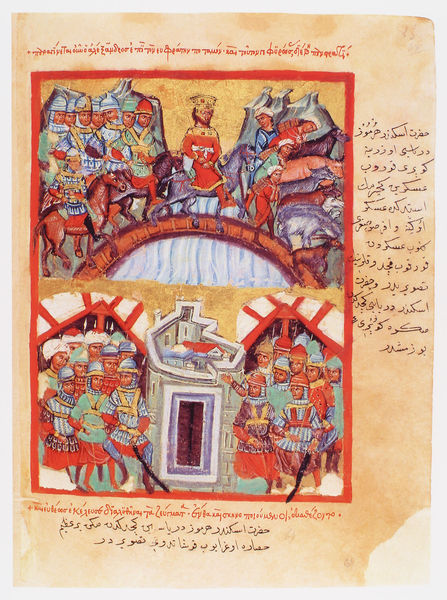
Titel: Der griechische Alexanderroman
Institution: Venedig, Hellenic Institute Codex Gr. 5
Schlagwörter: berg, wasser, stadt, bunt, männer, tür, zeichnung, haus, rot, rahmen, häuser, brücke, gold, blatt, krone, pferd, pferde, reiten, schrift, papier, berge, mauer, fluß, könig, soldaten, tor, buch, burg, festung, druck, seite, schwert, text, waffen, ritter, rüstung, helme, arabisch, mittelalter, kreuzzug, plan, jerusalem, buchmalerei, alexander